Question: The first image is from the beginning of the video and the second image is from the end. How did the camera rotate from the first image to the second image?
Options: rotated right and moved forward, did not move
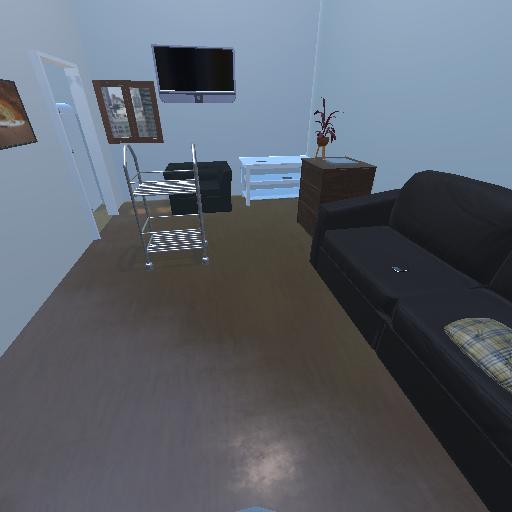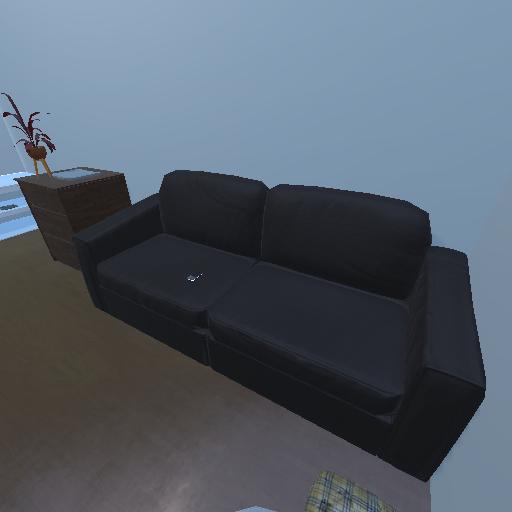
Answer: rotated right and moved forward